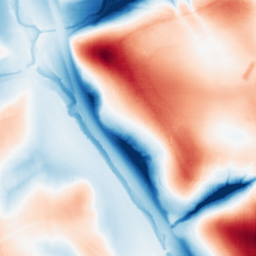
Category: classical
Decomposition family: uniform
Decomposition parameters: size: 100
Upsampling method: sinc_hamming
Upsampling parameters: scale: 2
kernel_size: 4
Upsampling scale: 2